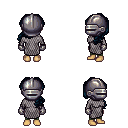
a pixel art fantasy rpg character, female body template, human, tanned skin, chain mail, teal pants, raven princess hairstyle, metal helm, metal gloves, four views (front, back, left, right), 2x2 character sprite sheet, small pixel art, hard edges, no anti-aliasing